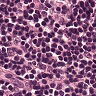
Metastatic tissue present: no